Interaction volume radius: 5 \u00c5
Interaction volume height: 15 \u00c5
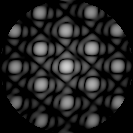
Disorder parameter: 0.01955